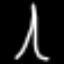
Label: The Eiffel Tower